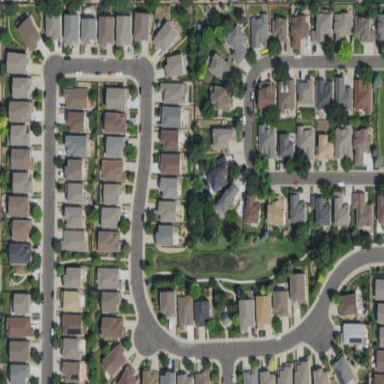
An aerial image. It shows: Residential area composed of single-family homes.